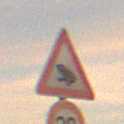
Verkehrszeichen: AmphibienwanderungRechts
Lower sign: Geschwindigkeit30
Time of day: SunriseSunset
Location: Outdoor (Nature)
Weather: PartlyCloudy
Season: NotSpecified
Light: Natural